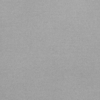
Label: dusty